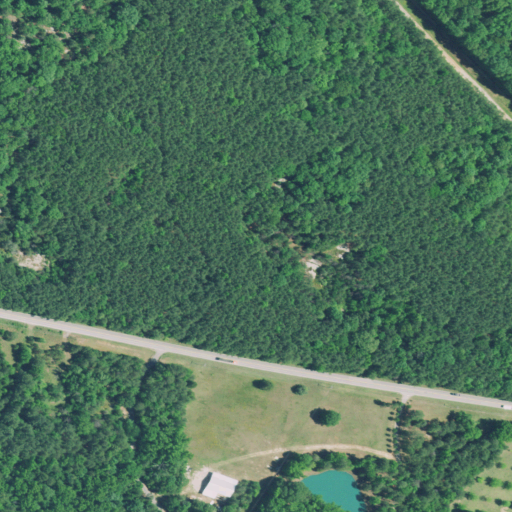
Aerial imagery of mountain in South Carolina named Bulls Hill containing evergreen forest, pasture, mixed forest, low intensity development, deciduous forest, shrub, and open development